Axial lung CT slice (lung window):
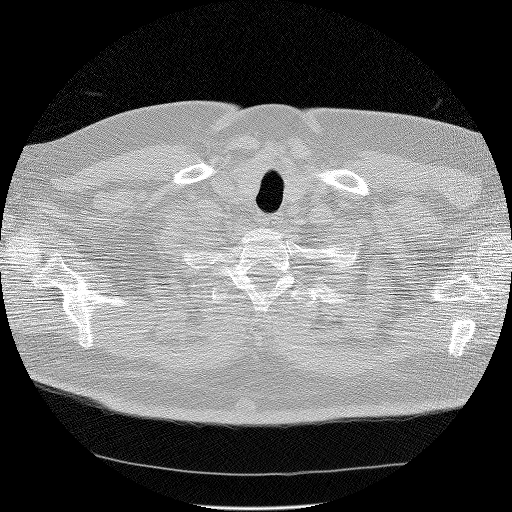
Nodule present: no